Question: I feel like I'm missing something obvious here so feel free to point it out to me.
I have a simple unit test to illustrate my problem:
'''
[Test]
public void DynamicTest()
{
dynamic myDynamic = new ExpandoObject();
myDynamic.Prop = "abc";
Assert.AreEqual("abc",myDynamic.Prop);
}
'''
When I execute the unit test it passes. So far so good.
If I choose to debug the unit test (with all CLR exceptions ticked under Debug -> Exceptions in VS) I see a RuntimeBinderException:

Its not fatal, so I can hit F5 and continue and the test still passes but this seems wrong. Am I doing something wrong here? Its pretty annoying getting these exceptions during general use of our application. Or should I just untick the box for RuntimeBinderException and ignore this?
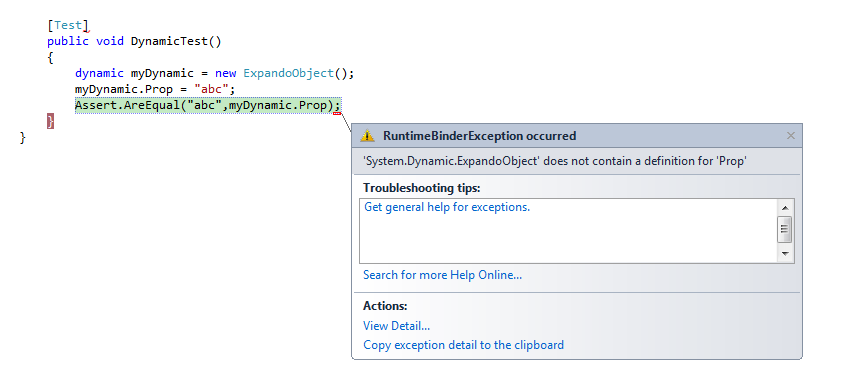
Answer: You are setting the debugger to break when CLR exceptions are (i.e. first-chance) not (i.e. second-chance). Obviously, you can untick this and it will go away, but if you want to see first-chance exceptions only from your code, then you can enable the <URL>. With Just My Code enabled the debugger will only break on a first-chance exception if it passes through your code. These options don't affect the behavior of your application for a user, only what the debugger does when attached.